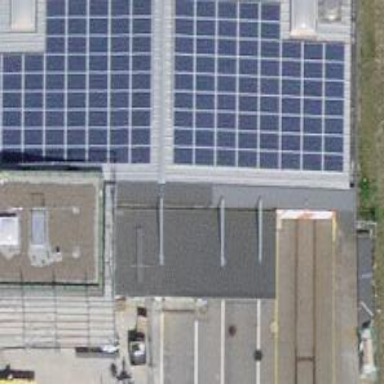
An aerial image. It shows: Solar power generator using photovoltaic panels.